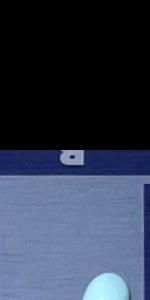
Label: Empty